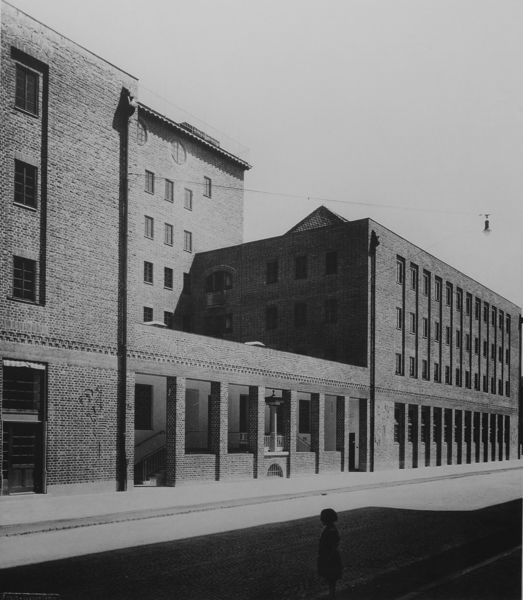
Titel: Ansicht Ledigenheim für Männer, Bergmannstr. 35, München
Künstler: Theodor Fischer
Standort: München
Institution: Ledigenheim für Männer
Schlagwörter: dunkel, gruppe, himmel, schatten, weiß, mädchen, stadt, fenster, frau, grau, hell, lampe, laterne, licht, pfeiler, rücken, schwarz, strasse, stützen, säule, säulen, tür, vordergrund, dach, gebäude, haus, wand, architektur, barock, mensch, stein, häuser, gitter, sonne, figur, kind, verbindung, person, relief, ecke, bogen, fassade, perspektive, fischer, moderne, mittag, leer, modern, dächer, giebel, mauer, ziegel, linien, backstein, hof, fabrik, silhouette, grisaille, pilaster, industrie, treppe, treppen, streng, gerade, menschenleer, betrachter, flucht, foto, fotografie, eingang, gang, arkade, innenhof, berlin, eckig, gehsteig, passant, münchen, rundfenster, beton, kabel, seil, mauerwerk, schwarz weiss, bordstein, hell-dunkel, bahnhof, arkaden, photo, reihung, bauhaus, portal, geometrisch, gesims, backsteinmauer, gefängnis, klinker, mauern, fluchtpunkt, straßenlampe, etagen, achse, sauber, büro, pyramide, bau, kubisch, verschattet, quadratisch, bauwerk, stromleitung, straßenzug, lisene, ziegelmauer, ziegelbau, ziegelstein, dachgiebel, fensterachse, komplex, faschismus, häuserfront, bürohaus, backsteinbau, vertikale, säle, hochhaus, gebäudekomplex, geäbude, nationalsozialismus, eingangsbereich, seitenfassade, ledigenheim, photogrphie, fotograafie, flachbau, perpektive, frauenhaus, fluchtung, straff, kben, klinkerstein, backsteil, mauernweiss, weißfenster, türew, archietktur, hot!, wie schön!, weiter so!, toll!